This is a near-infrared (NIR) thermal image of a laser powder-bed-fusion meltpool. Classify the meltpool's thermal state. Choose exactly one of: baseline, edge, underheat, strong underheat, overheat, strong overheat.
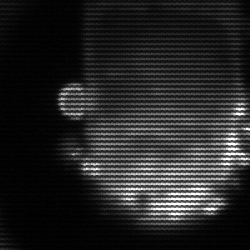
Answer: baseline